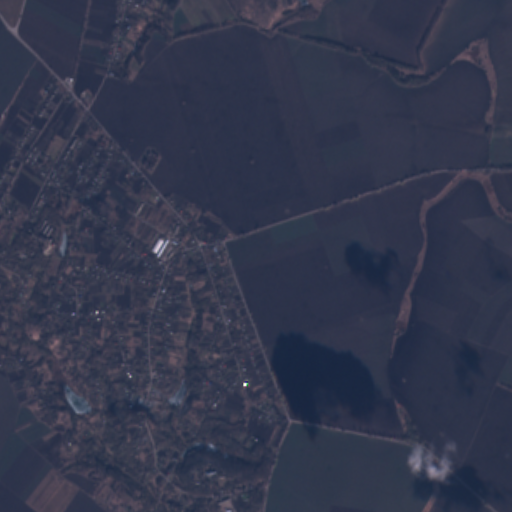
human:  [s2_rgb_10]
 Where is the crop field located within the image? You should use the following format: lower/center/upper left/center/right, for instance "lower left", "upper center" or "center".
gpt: The crop field is located in the lower right of the image.
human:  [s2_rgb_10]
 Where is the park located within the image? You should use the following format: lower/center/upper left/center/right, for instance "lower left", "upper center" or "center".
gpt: The park is located in the upper left of the image.
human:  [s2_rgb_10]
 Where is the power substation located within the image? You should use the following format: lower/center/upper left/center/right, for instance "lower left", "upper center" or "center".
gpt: The power substation is located in the upper left of the image.
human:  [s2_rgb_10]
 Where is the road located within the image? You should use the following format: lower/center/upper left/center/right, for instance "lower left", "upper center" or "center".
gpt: There is no road in the image.